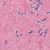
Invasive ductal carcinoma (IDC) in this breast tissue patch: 1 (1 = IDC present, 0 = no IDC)